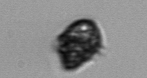
Label: Kryptoperidinium_triquetrum